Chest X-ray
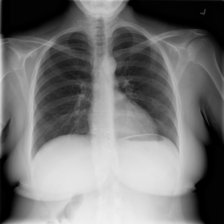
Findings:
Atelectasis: negative
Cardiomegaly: negative
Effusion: negative
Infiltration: positive
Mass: negative
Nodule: negative
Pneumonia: negative
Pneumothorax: negative
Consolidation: negative
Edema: negative
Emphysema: negative
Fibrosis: negative
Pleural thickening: negative
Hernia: negative